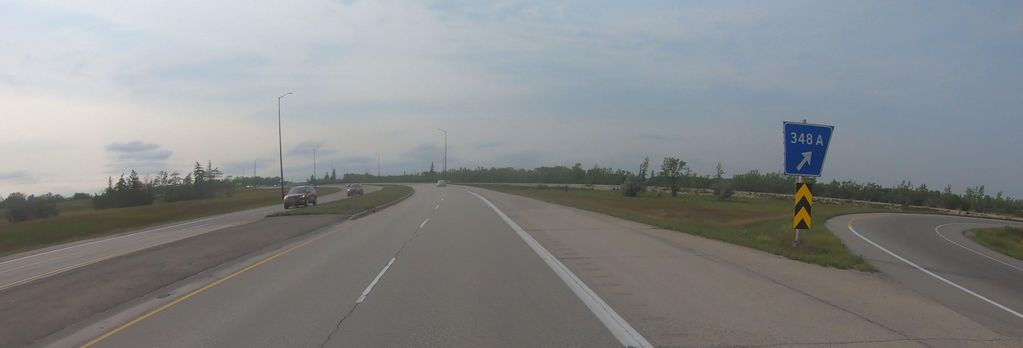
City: winnipeg